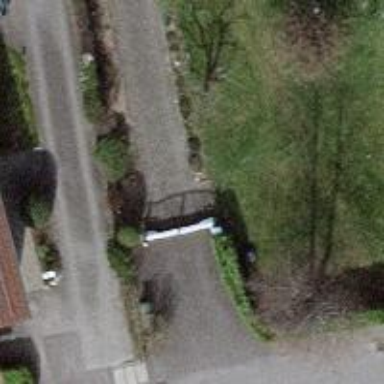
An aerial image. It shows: Gate.